【题型】解答题　【知识点】立体几何　【难度】medium
如图 1，在等腰梯形 $ABCD$ 中，$BC \parallel AD$，$BC = \frac{1}{2}AD = 2$，$\angle A = 60^\circ$，$E$ 为 $AD$ 中点，点 $O$，$F$ 分别为 $BE$，$DE$ 的中点。将 $\triangle ABE$ 沿 $BE$ 折起到 $\triangle A_1BE$ 的位置，使得平面 $A_1BE \perp$ 平面 $BCDE$（如图 2）。

\vspace{1em}
\noindent
(1) 求证：$A_1O \perp CE$；

\noindent
(2) 求直线 $A_1B$ 与平面 $A_1CE$ 所成角的正弦值；

\noindent
(3) 侧棱 $A_1C$ 上是否存在点 $P$，使得 $BP \parallel$ 平面 $A_1OF$？若存在，求出 $\frac{A_1P}{A_1C}$ 的值；若不存在，请说明理由。
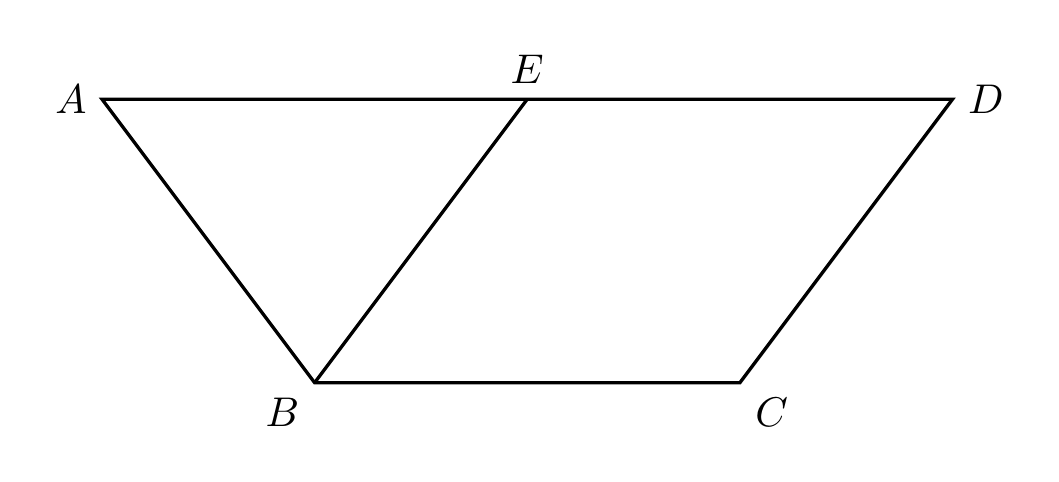
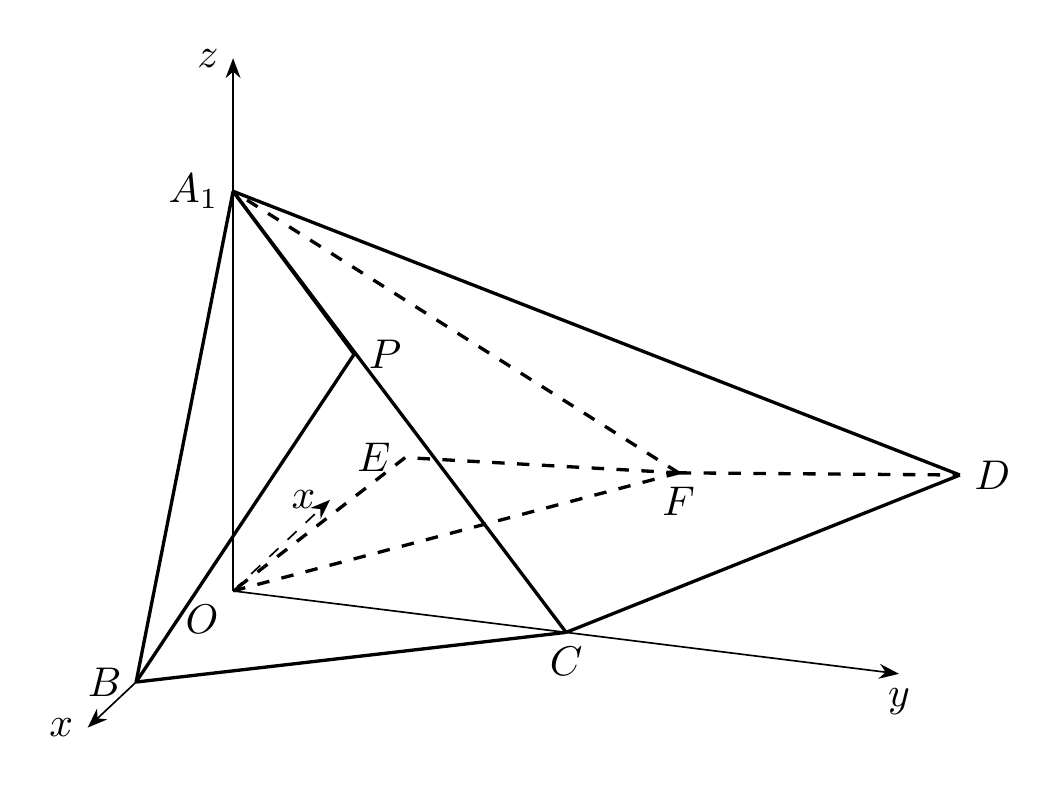
【解答】
【详解】(1) 如图 1，在等腰梯形 $ABCD$ 中 $BC \parallel AD$，$BC = \frac{1}{2}AD = 2$，$\angle A = 60^\circ$，$E$ 为 $AD$ 中点，$\therefore \triangle ABE$ 为等边三角形，如图 2 中 $O$ 为 $BE$ 的中点，则 $A_1O \perp BE$。

又平面 $A_1BE \perp$ 平面 $BCDE$，且平面 $A_1BE \cap$ 平面 $BCDE = BE$，$A_1O \subset$ 面 $A_1BE$，所以 $A_1O \perp$ 平面 $BCDE$，$CE \subset$ 平面 $BCDE$，所以 $A_1O \perp CE$。

\vspace{1em}
\noindent
(2) 如图 2，连结 $OC$，由已知得 $CB = CE$，又 $O$ 为 $BE$ 的中点，则 $OC \perp BE$。

由 (1) 知 $A_1O \perp$ 平面 $BCDE$，$BE, OC \subset$ 面 $BCDE$，则 $A_1O \perp BE$，$A_1O \perp OC$，以 $O$ 为原点，$OB$，$OC$，$OA_1$ 分别为 $x$，$y$，$z$ 轴建立空间直角坐标系（如图 2）。

$\because BC = 2$，易知 $OA_1 = OC = \sqrt{3}$。

$\therefore A_1(0,0,\sqrt{3})$，$B(1,0,0)$，$C(0,\sqrt{3},0)$，$E(-1,0,0)$，

$\therefore \overrightarrow{A_1B} = (1,0,-\sqrt{3})$，$\overrightarrow{A_1C} = (0,\sqrt{3},-\sqrt{3})$，$\overrightarrow{A_1E} = (-1,0,-\sqrt{3})$。

设平面 $A_1CE$ 的一个法向量为 $\vec{n} = (x,y,z)$，由
\[
\begin{cases}
\vec{n} \cdot \overrightarrow{A_1C} = 0 \\
\vec{n} \cdot \overrightarrow{A_1E} = 0
\end{cases}
\]
得
\[
\begin{cases}
\sqrt{3}y - \sqrt{3}z = 0 \\
-x - \sqrt{3}z = 0
\end{cases}
\quad \text{即} \quad
\begin{cases}
y - z = 0 \\
x + \sqrt{3}z = 0
\end{cases}
\]
取 $z = 1$，得 $\vec{n} = (-\sqrt{3},1,1)$。

设直线 $A_1B$ 与平面 $A_1CE$ 所成角为 $\theta$，则
\[
\sin\theta = |\cos\langle \overrightarrow{A_1B}, \vec{n} \rangle| = \frac{|-\sqrt{3} - \sqrt{3}|}{2 \times \sqrt{5}} = \frac{\sqrt{3}}{\sqrt{5}} = \frac{\sqrt{15}}{5}.
\]
所以直线 $A_1B$ 与平面 $A_1CE$ 所成角的正弦值为 $\boldsymbol{\frac{\sqrt{15}}{5}}$。

\vspace{1em}
\noindent
(3) 如图 2，假设在侧棱 $A_1C$ 上存在点 $P$，使得 $BP \parallel$ 平面 $A_1OF$。

设 $\overrightarrow{A_1P} = \lambda \overrightarrow{A_1C}$，$\lambda \in [0,1]$，

$\because \overrightarrow{BP} = \overrightarrow{BA_1} + \overrightarrow{A_1P} = \overrightarrow{BA_1} + \lambda \overrightarrow{A_1C}$，

$\therefore \overrightarrow{BP} = (-1,0,\sqrt{3}) + \lambda(0,\sqrt{3},-\sqrt{3}) = (-1,\sqrt{3}\lambda,\sqrt{3}-\sqrt{3}\lambda)$。

易知四边形 $BCDE$ 为菱形，且 $CE \perp BD$，而 $OF \parallel BD$，则 $CE \perp OF$，

由 (1) 知，$A_1O \perp CE$，$A_1O \cap OF = O$ 且都在面 $A_1OF$ 内，所以 $CE \perp$ 平面 $A_1OF$。

所以 $\overrightarrow{CE} = (-1,-\sqrt{3},0)$ 为平面 $A_1OF$ 的一个法向量。

由 $\overrightarrow{BP} \cdot \overrightarrow{CE} = (-1,\sqrt{3}\lambda,\sqrt{3}-\sqrt{3}\lambda) \cdot (-1,-\sqrt{3},0) = 1 - 3\lambda = 0$，得 $\lambda = \frac{1}{3} \in [0,1]$。

所以侧棱 $A_1C$ 上存在点 $P$，使得 $BP \parallel$ 平面 $A_1OF$，且 $\boldsymbol{\frac{A_1P}{A_1C} = \frac{1}{3}}$。
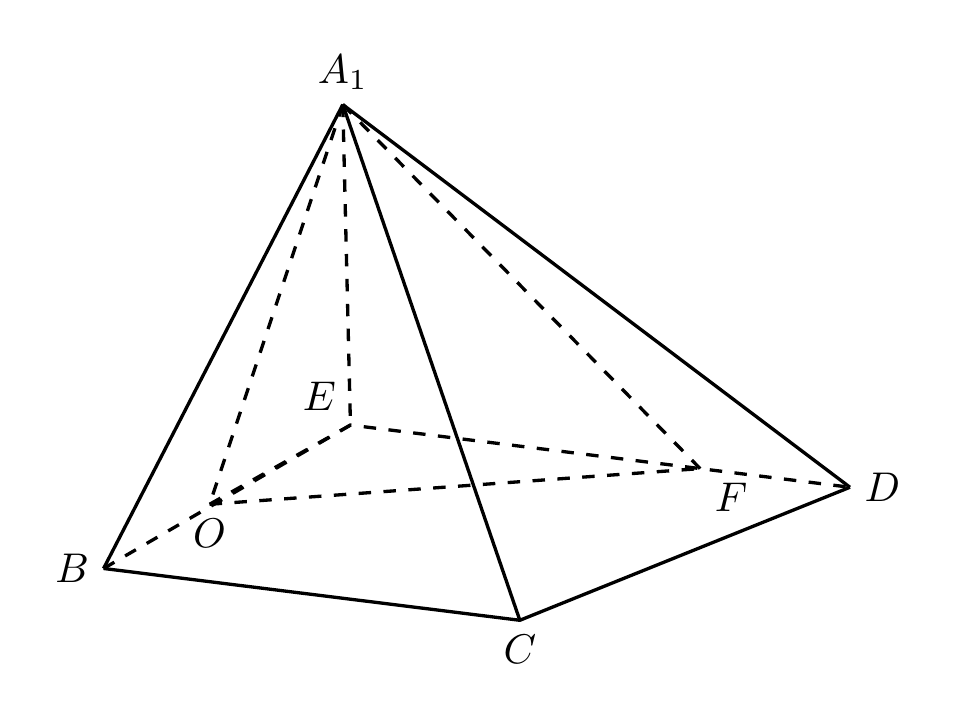